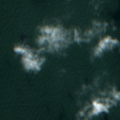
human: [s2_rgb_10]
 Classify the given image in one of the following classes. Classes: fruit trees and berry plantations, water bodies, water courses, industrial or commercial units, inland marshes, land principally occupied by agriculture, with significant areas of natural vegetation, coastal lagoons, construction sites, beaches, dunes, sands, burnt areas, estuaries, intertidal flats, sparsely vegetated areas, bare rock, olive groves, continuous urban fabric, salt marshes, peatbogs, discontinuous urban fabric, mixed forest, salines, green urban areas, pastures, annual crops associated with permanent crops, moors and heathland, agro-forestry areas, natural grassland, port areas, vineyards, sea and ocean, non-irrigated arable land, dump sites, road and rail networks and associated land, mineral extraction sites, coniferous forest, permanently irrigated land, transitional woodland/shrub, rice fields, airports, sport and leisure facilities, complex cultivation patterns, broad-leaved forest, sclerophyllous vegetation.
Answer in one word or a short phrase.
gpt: sea and ocean